Question: I create an Add-In with VS2012 for Office 2010/2013.
I want to use an office embedded icon for my RibbonButton, but I have to use external resources.
Can I use this panel of icon with my Ribbon ?

If not, can I extract these icons, and in which file ? (I already look in Office15 directory, extracted all resources in files, but I did'nt find the print icon for example.)
thanks
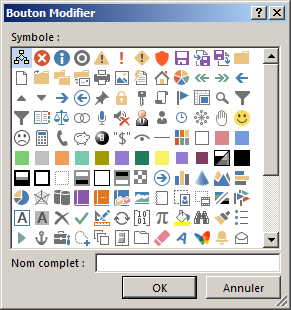
Answer: What you're looking for is the ImageMSO attribute of the ribbon control. This allows developers to use standard Microsoft Office icons although I'm not sure what you mean by you have to use external resources. This package will help you to visually search, extract and save the icons you seek from Microsoft Excel to use with your ribbon.
<URL>
<URL>